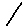
Label: line